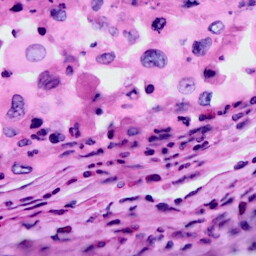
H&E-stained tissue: Cervix